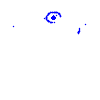
Particle: pion